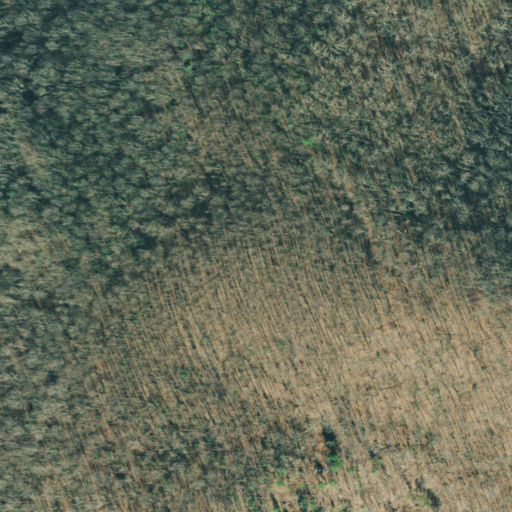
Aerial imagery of mountain in Georgia named Little Cedar Mountain containing only deciduous forest